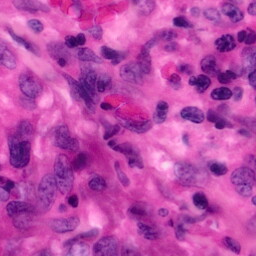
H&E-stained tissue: Pancreatic